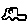
Label: car